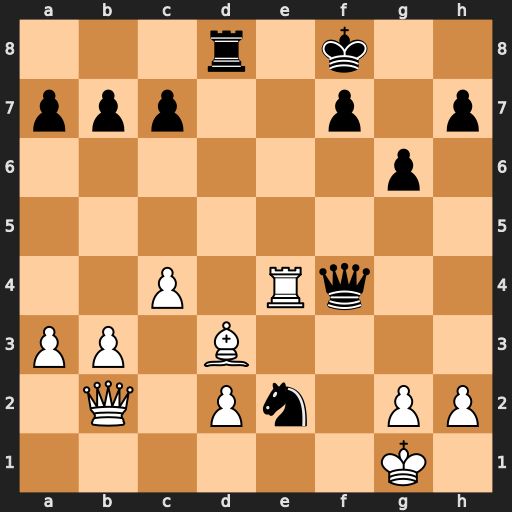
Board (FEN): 3r1k2/ppp2p1p/6p1/8/2P1Rq2/PP1B4/1Q1Pn1PP/6K1
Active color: w
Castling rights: -
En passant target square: -
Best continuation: Rxe2 Qd4+ Qxd4